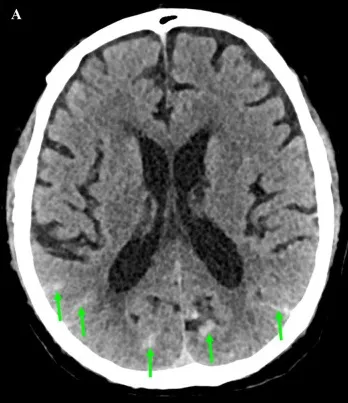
Axial sections of non-contrast brain computed tomography. (A) Subarachnoid hemorrhage was present in the right and left parietal and occipital lobes (arrow) on hospital day 12 (February 24, 2020).
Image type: radiology (ct)